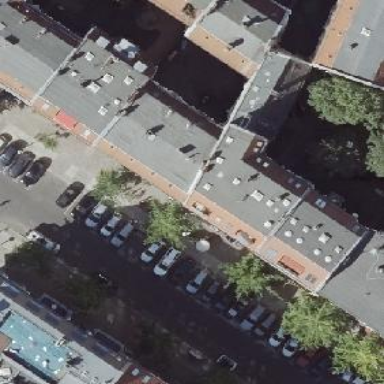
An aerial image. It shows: White apartment building with red gambrel roof made of roof tiles.